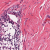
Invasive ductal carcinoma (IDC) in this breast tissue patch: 0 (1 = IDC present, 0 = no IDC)